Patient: sex F, age 54
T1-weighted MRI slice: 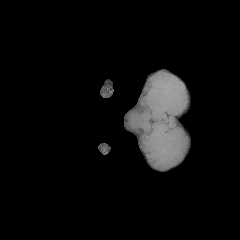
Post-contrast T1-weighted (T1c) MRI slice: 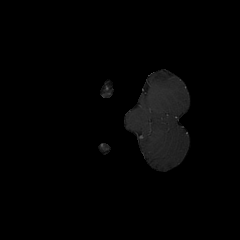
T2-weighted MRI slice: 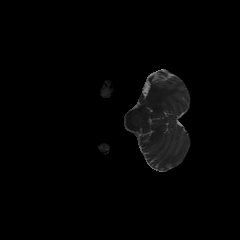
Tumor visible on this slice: no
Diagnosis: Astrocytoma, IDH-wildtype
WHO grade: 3